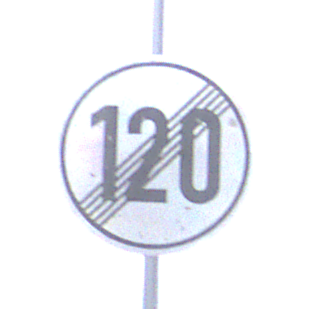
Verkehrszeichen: EndeGeschwindigkeit120
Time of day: MorningAfternoon
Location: Outdoor (Suburban)
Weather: Overcast
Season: NotSpecified
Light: Natural